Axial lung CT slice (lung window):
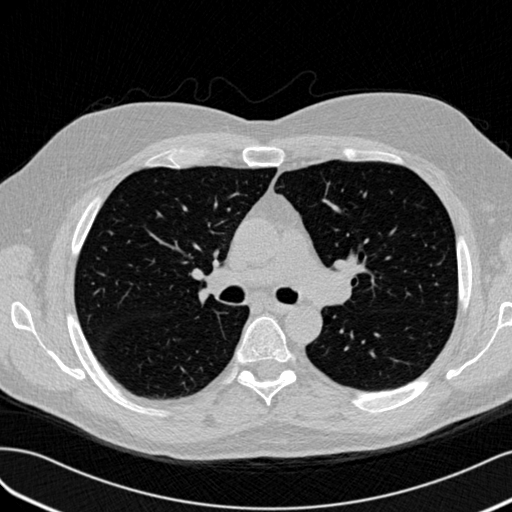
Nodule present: no